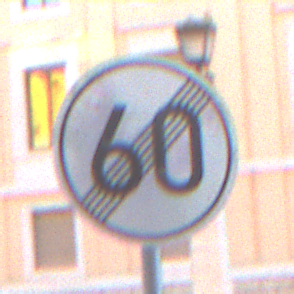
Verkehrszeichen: EndeGeschwindigkeit60
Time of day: SunriseSunset
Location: Outdoor (Urban)
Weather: Clear
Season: NotSpecified
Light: Natural